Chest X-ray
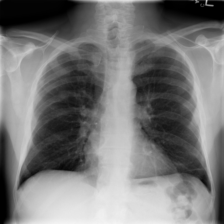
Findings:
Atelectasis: negative
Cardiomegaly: negative
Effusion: negative
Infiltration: negative
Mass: negative
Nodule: negative
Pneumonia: negative
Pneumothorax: negative
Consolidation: negative
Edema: negative
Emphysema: negative
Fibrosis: negative
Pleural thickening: negative
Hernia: negative